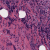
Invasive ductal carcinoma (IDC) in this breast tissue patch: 1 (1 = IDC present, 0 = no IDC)